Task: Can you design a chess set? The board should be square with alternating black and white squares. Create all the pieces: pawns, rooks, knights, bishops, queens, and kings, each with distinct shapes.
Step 2566:
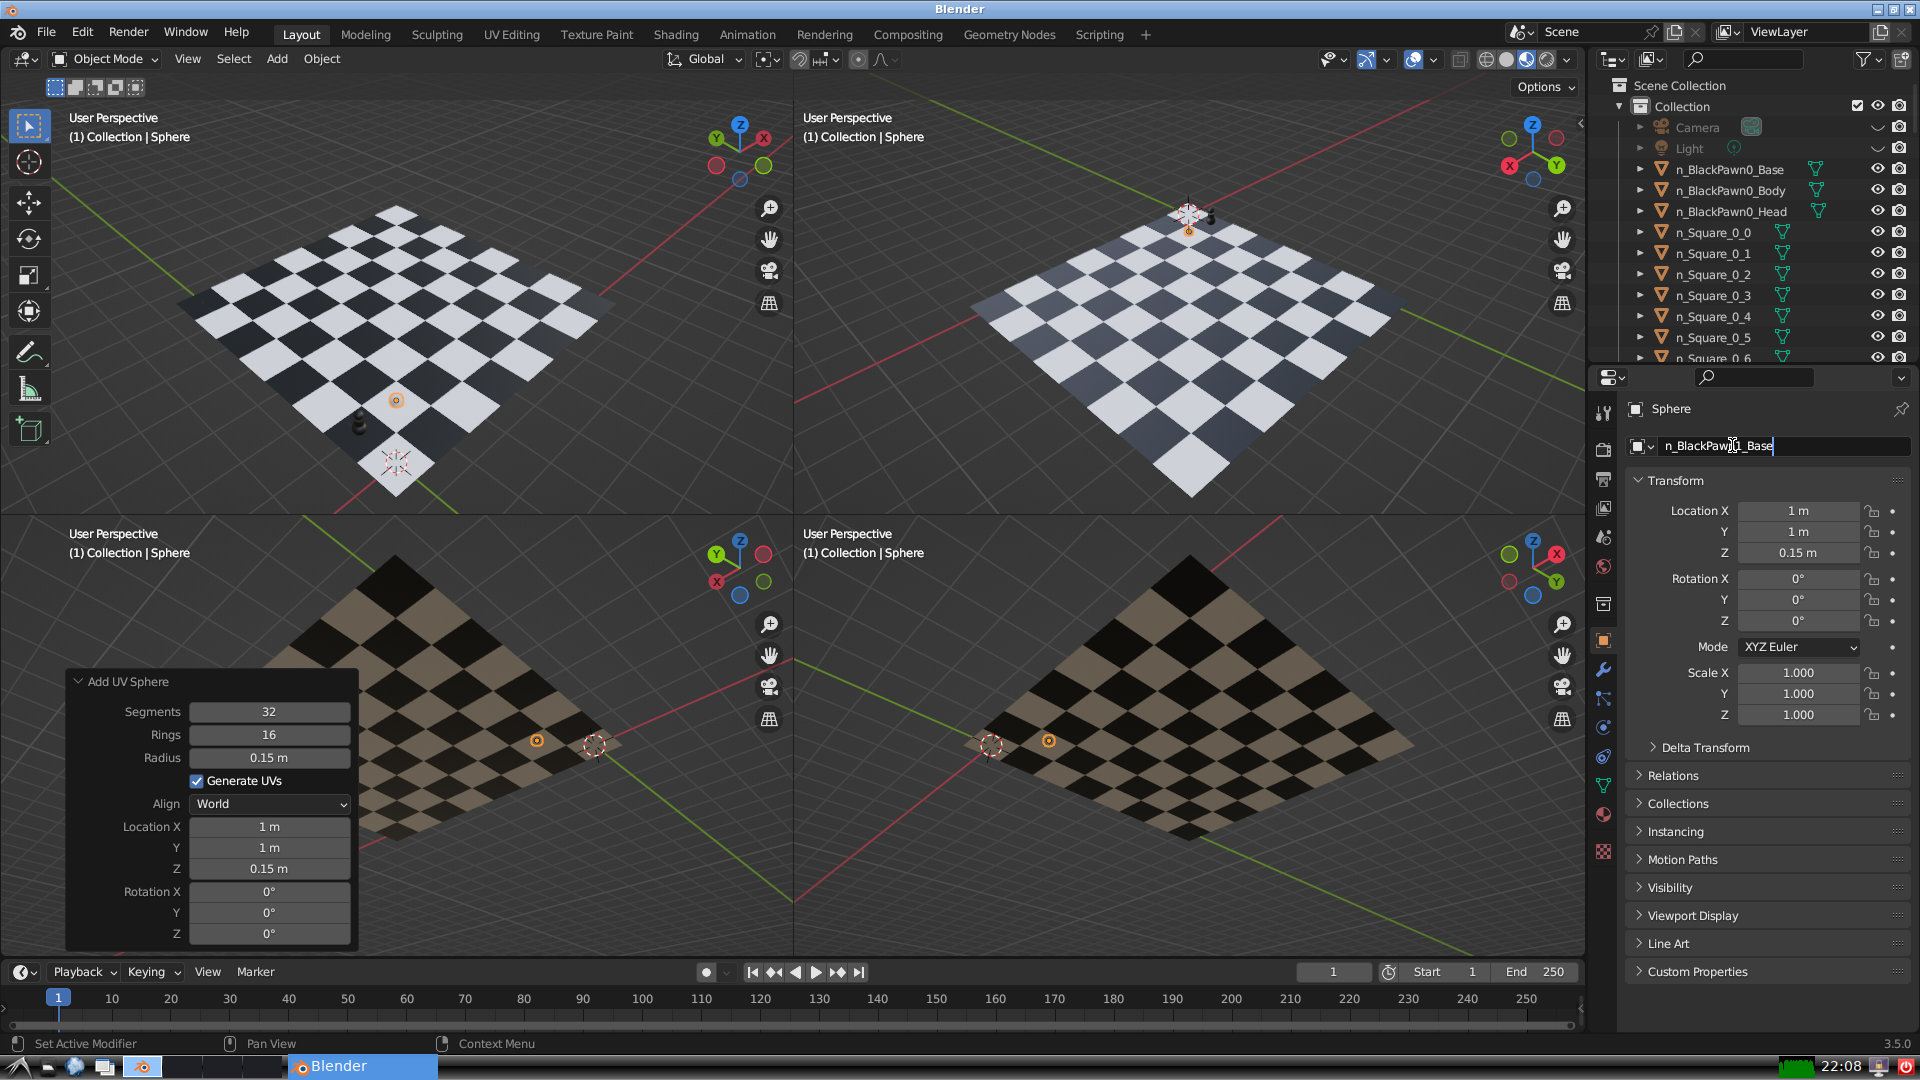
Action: {"key_press": ['Return']}